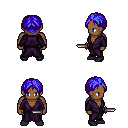
a pixel art fantasy rpg character, male body template, human, dark skin, purple robe, gold greaves, blue parted hairstyle, black shoes, dagger, four views (front, back, left, right), 2x2 character sprite sheet, small pixel art, hard edges, no anti-aliasing